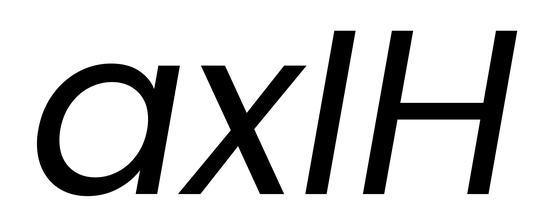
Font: Poppins-Italic